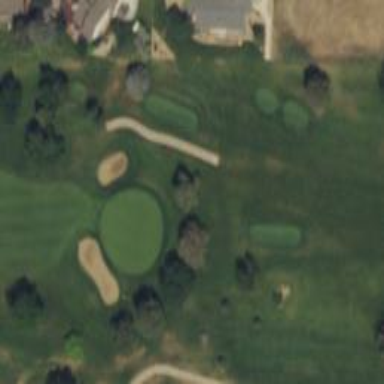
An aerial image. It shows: View of golf hole.